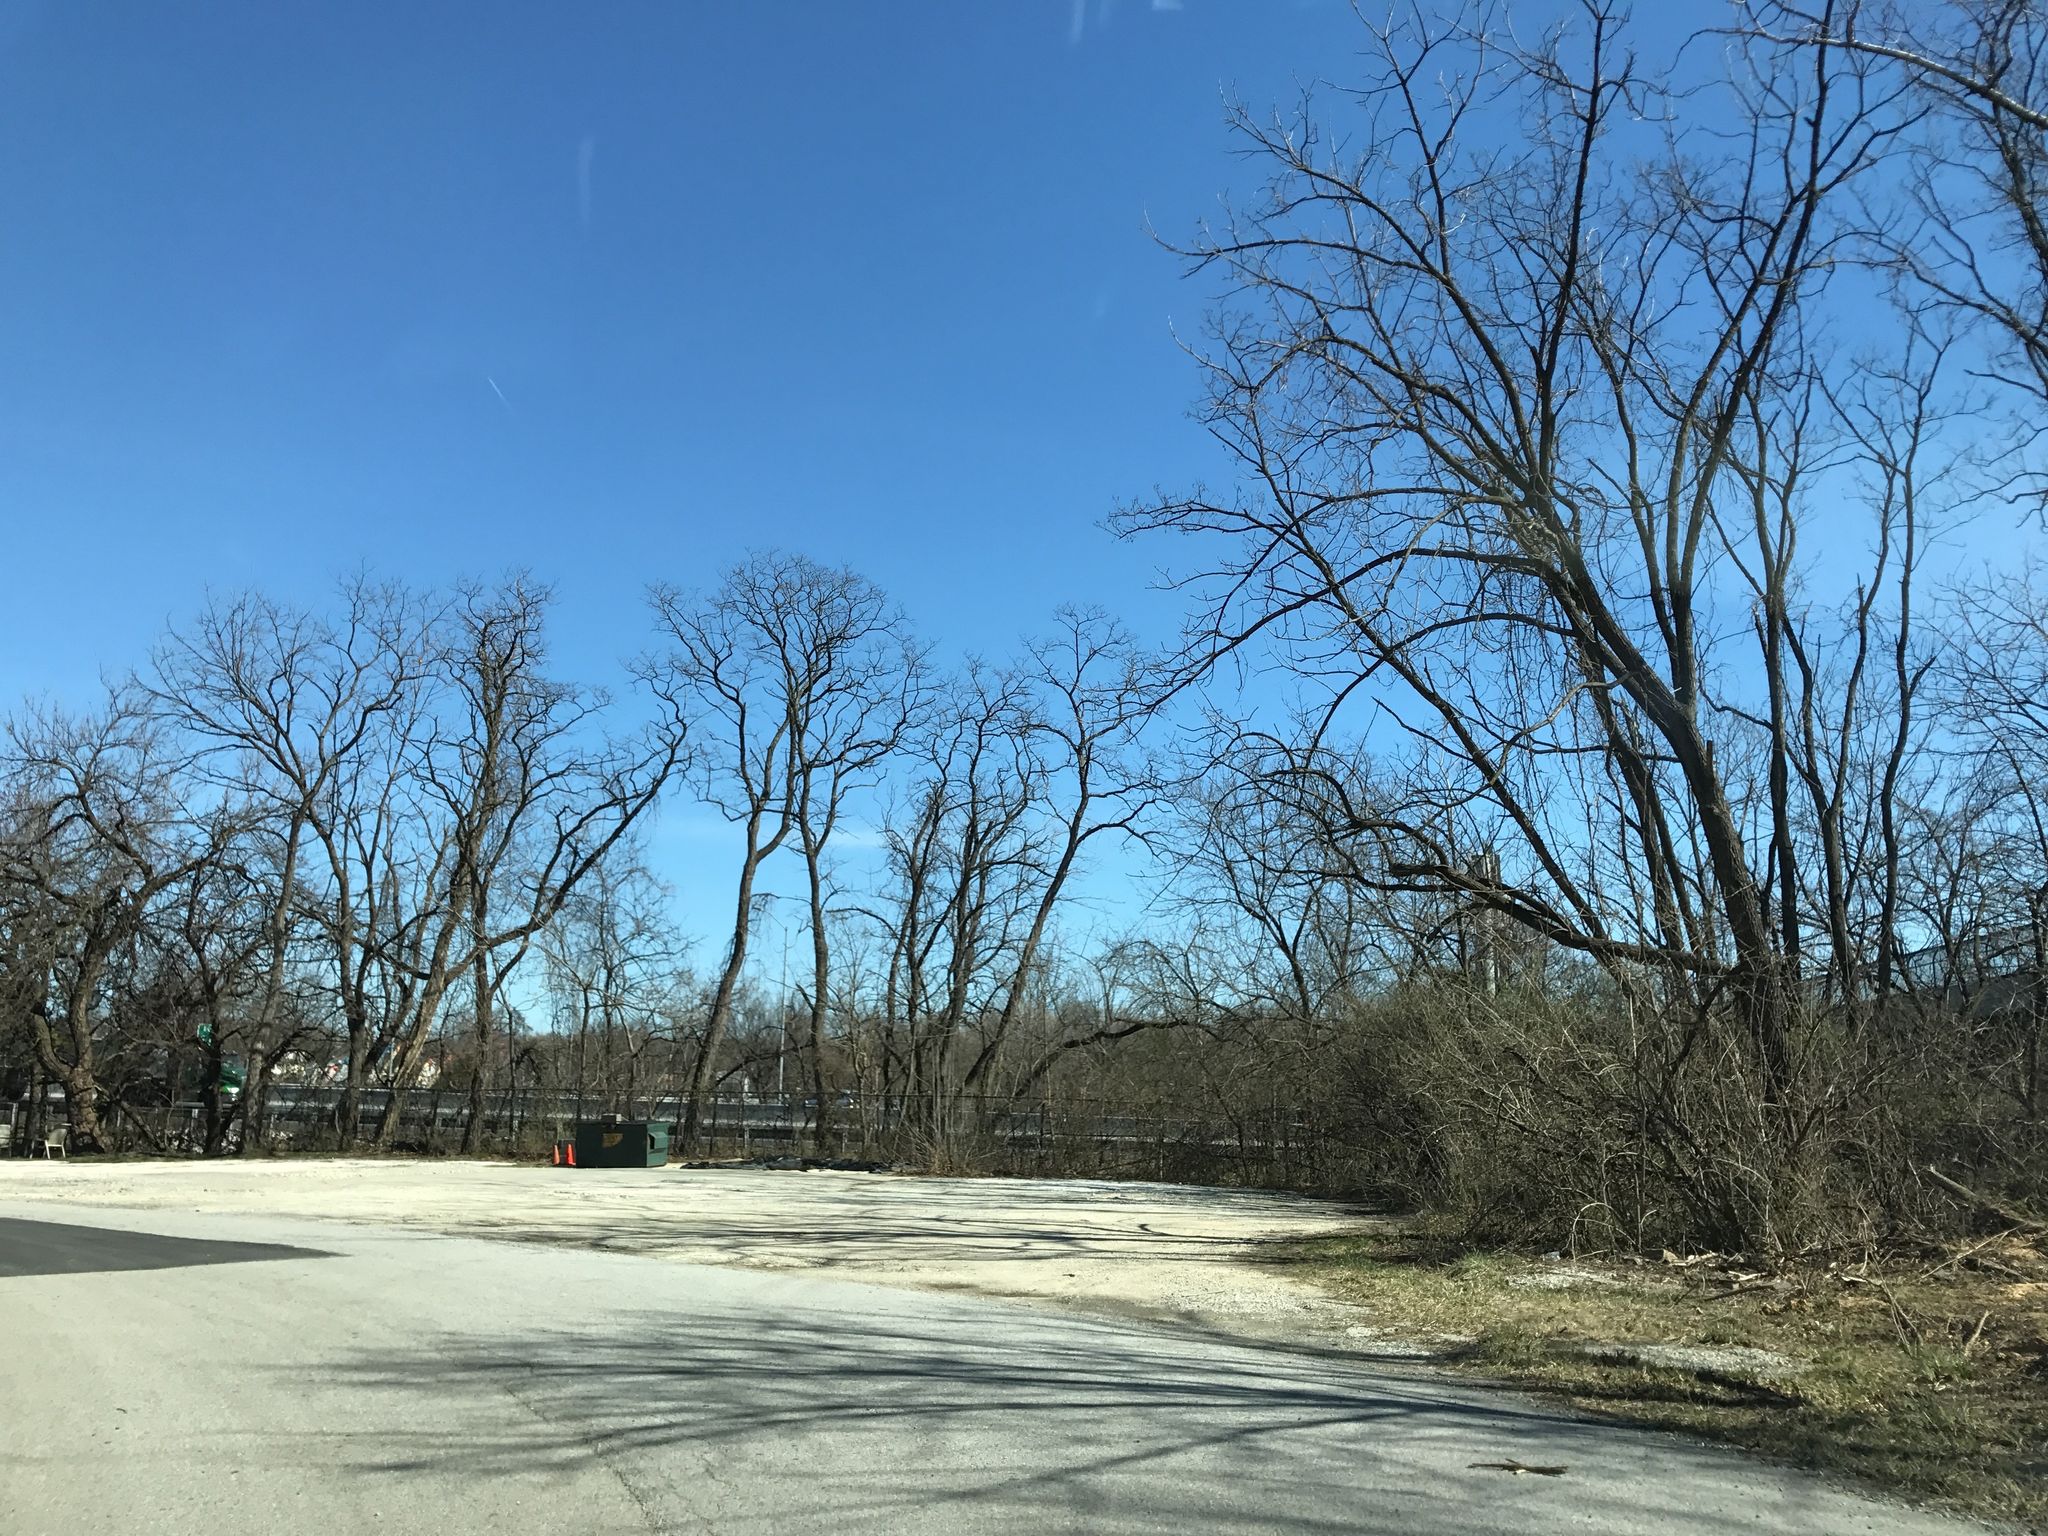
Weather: snowy
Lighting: day
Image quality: good
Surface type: walking surface
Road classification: service, residential, unclassified
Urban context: very low density rural
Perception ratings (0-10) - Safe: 4.11, Lively: 3.28, Beautiful: 5.71, Boring: 5.38, Depressing: 4.53, Wealthy: 1.68